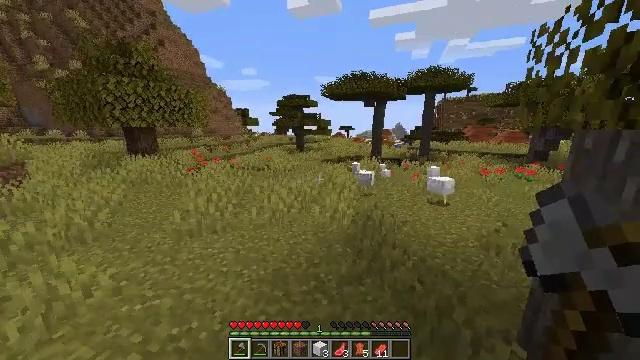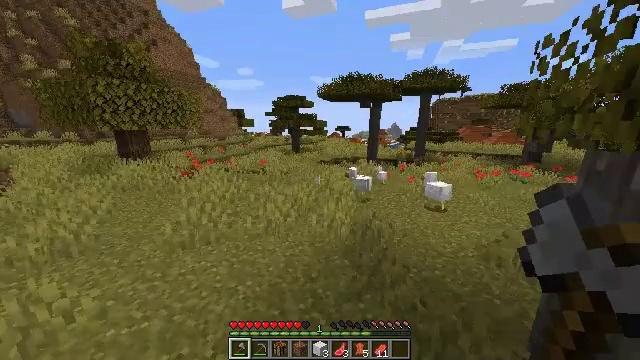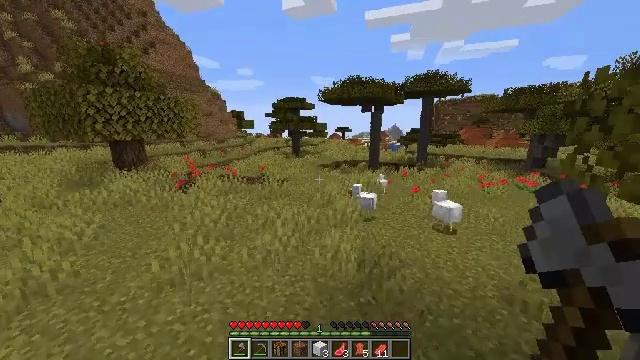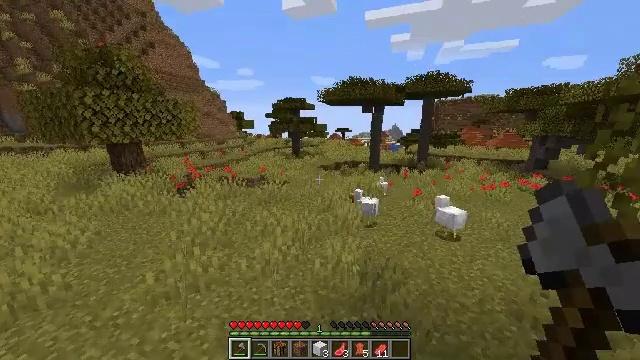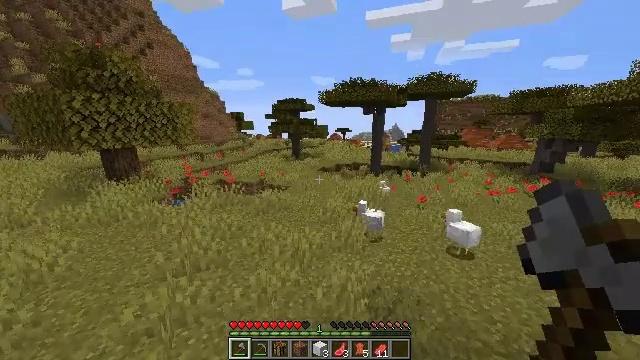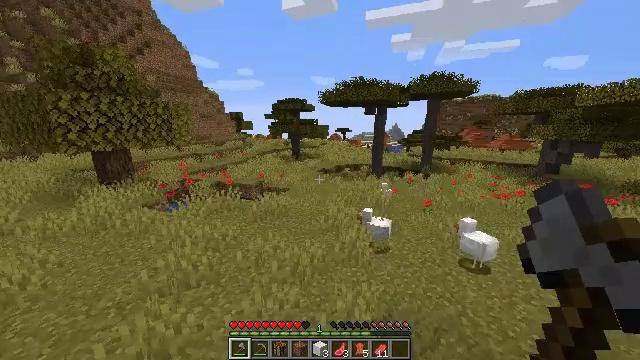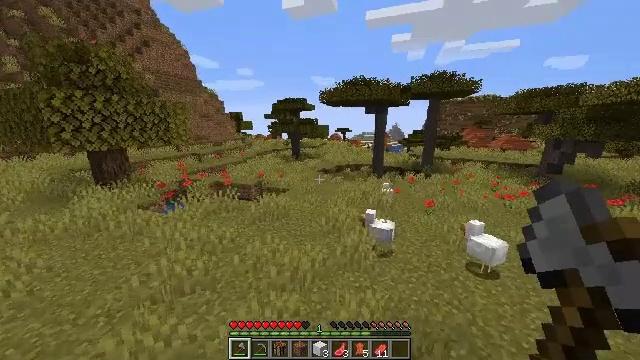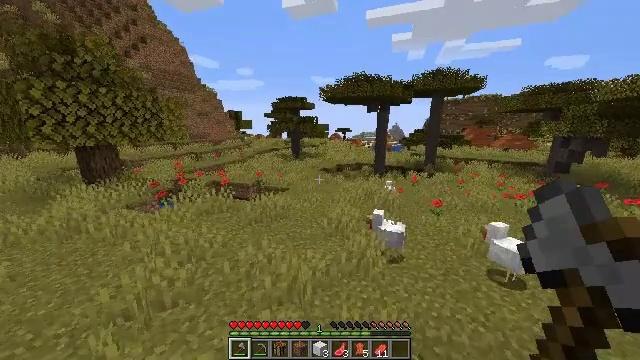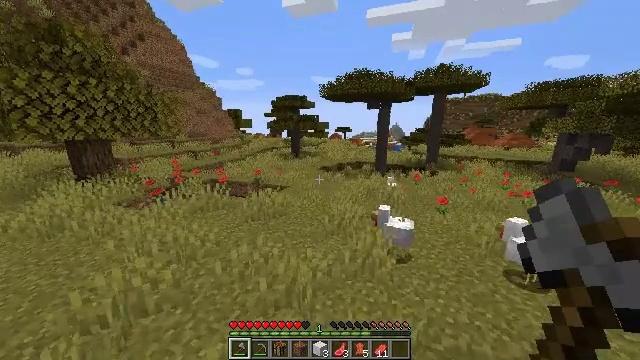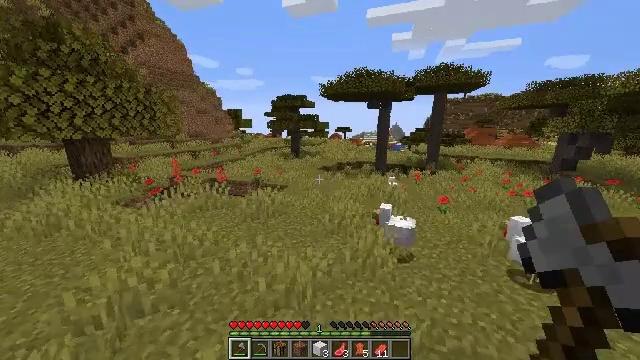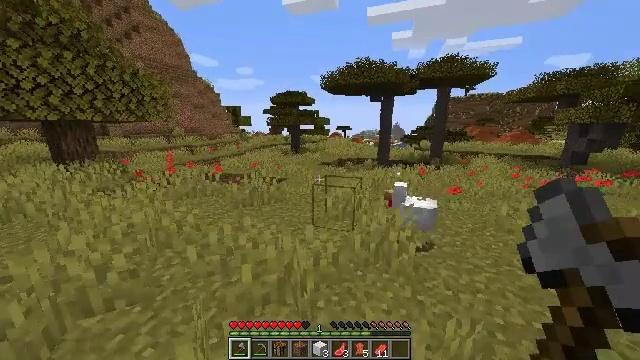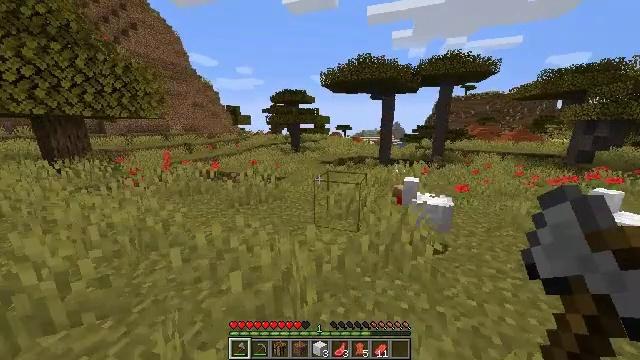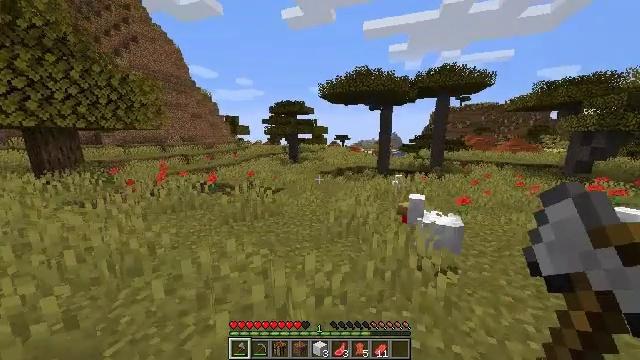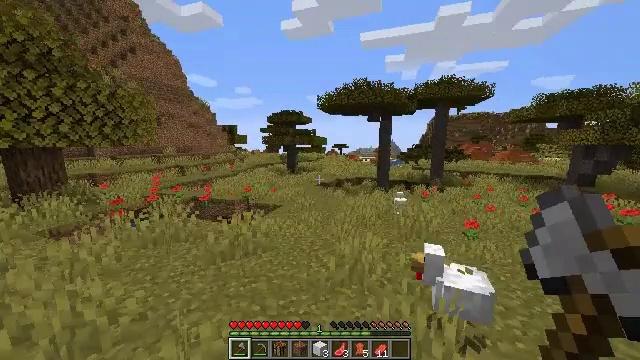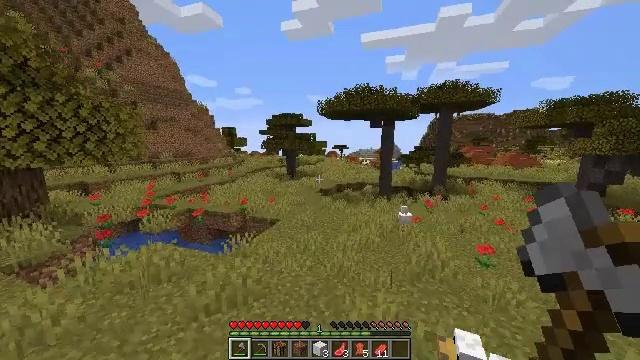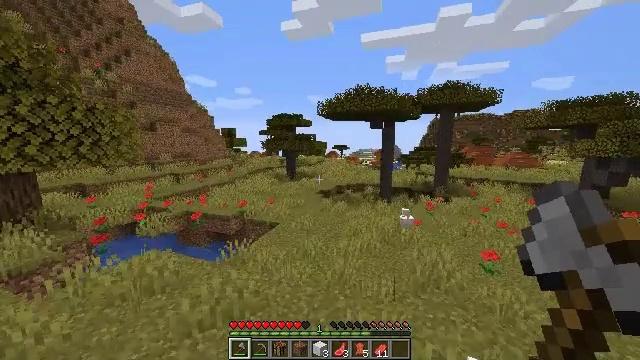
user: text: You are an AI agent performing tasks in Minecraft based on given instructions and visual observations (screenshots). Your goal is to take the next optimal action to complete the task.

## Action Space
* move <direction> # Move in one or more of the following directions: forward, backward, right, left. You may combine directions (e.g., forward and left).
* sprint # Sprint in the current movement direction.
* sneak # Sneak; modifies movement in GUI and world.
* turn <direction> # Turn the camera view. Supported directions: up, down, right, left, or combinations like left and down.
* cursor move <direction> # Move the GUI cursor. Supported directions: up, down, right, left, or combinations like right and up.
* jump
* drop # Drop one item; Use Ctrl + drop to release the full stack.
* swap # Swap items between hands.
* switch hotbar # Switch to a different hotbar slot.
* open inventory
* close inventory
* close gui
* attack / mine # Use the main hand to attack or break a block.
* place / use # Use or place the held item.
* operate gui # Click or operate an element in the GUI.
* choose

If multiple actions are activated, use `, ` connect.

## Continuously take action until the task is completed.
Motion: motion action
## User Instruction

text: Remove the tall grass to clear the area.
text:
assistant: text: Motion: move forward, sprint, turn right, jump
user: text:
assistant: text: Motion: move forward, sprint, jump
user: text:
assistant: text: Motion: move forward, sprint, jump
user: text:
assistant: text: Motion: move forward, sprint, jump
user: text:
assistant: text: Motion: move forward, sprint, jump
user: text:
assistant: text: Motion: move forward, sprint, jump
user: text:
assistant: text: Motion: move forward, sprint, jump
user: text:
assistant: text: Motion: move forward, sprint, jump
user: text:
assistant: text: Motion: move forward, sprint, jump
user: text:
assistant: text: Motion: move forward, sprint, jump
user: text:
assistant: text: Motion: move forward, sprint, jump
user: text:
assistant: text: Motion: move forward, sprint, turn up, jump
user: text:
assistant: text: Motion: move forward, sprint, turn up, jump
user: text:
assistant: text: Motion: move forward, sprint, jump
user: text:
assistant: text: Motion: move forward, sprint, jump
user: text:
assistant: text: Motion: move forward, sprint, jump
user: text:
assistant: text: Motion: move forward, sprint, jump
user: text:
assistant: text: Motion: move forward, sprint, jump
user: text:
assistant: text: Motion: move forward, sprint, jump
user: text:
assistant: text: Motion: move forward, sprint, jump
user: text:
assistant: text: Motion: move forward, sprint, jump
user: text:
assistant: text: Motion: move forward, sprint, jump
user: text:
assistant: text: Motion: move forward, sprint, turn right and down, jump
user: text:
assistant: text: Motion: move forward, sprint, turn right and down, jump
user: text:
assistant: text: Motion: move forward, sprint, jump
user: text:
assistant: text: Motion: move forward, sprint, jump
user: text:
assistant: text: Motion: move forward, sprint, jump
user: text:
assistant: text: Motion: move forward, sprint, jump
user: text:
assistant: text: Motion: move forward, sprint, jump
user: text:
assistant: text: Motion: move forward, sprint, turn right and down, jump